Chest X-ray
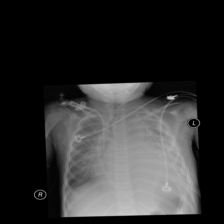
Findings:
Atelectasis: negative
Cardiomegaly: negative
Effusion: negative
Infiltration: negative
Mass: negative
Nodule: negative
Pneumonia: negative
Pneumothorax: negative
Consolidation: negative
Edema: negative
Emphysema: negative
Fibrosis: negative
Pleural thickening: negative
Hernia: negative